Field crop: maize
Growth stage: 2
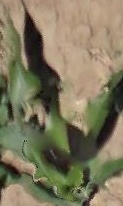
Species: maize